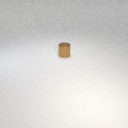
small brown metal cylinder